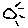
Label: sun